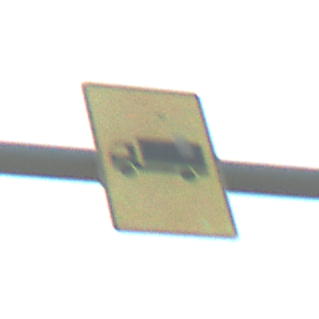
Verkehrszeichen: KFZZulaessigeGesamtmasse3Komma5TOhnePfeilsymbol
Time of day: MorningAfternoon
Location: Outdoor (Urban)
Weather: PartlyCloudy
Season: NotSpecified
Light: Natural